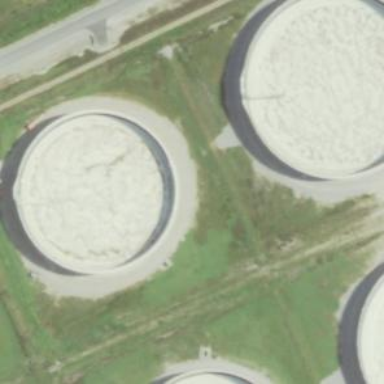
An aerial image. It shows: Storage tank which is man-made and housed in building.